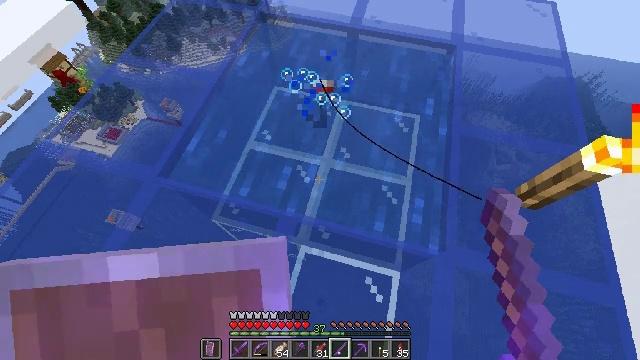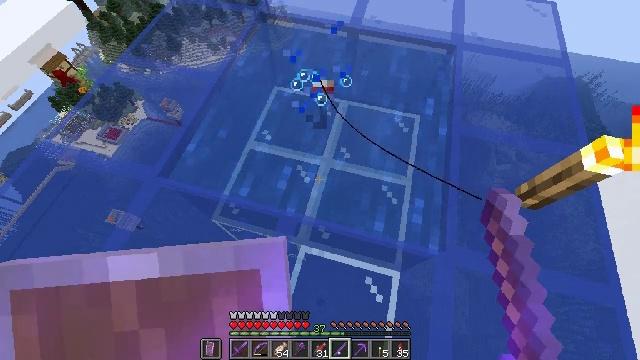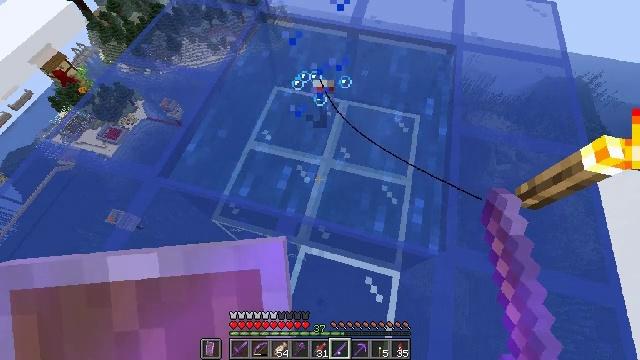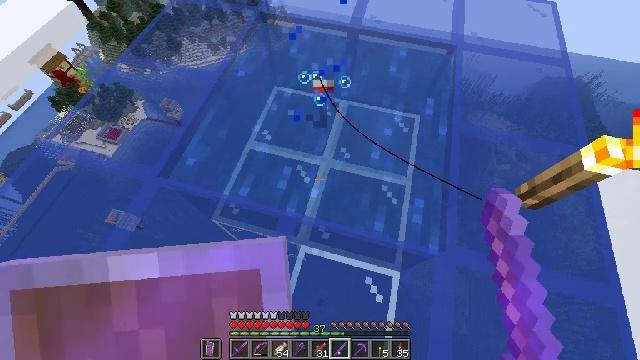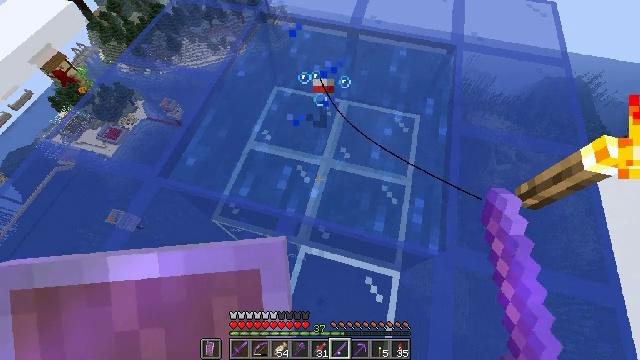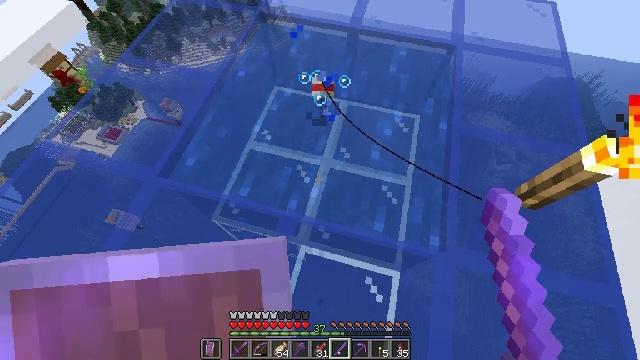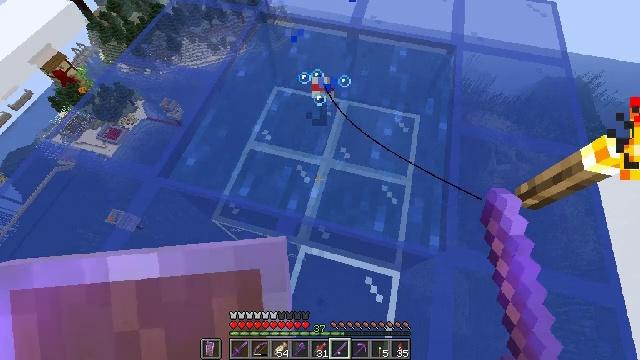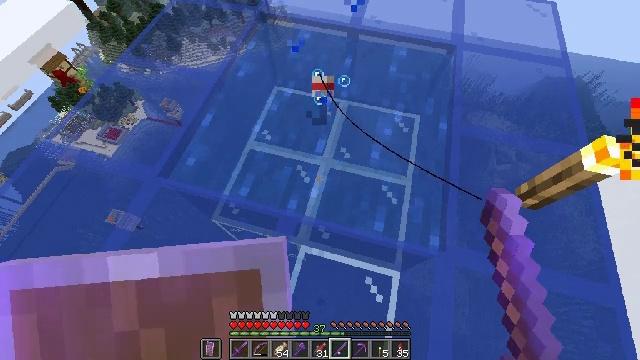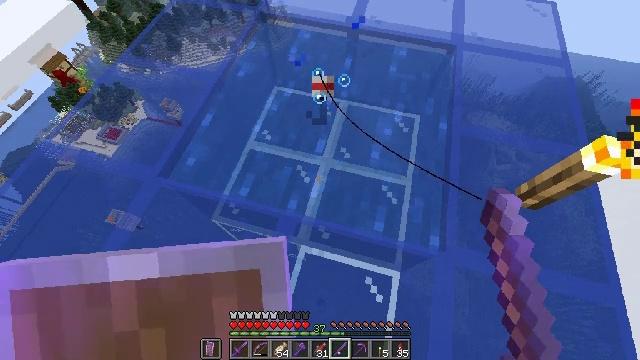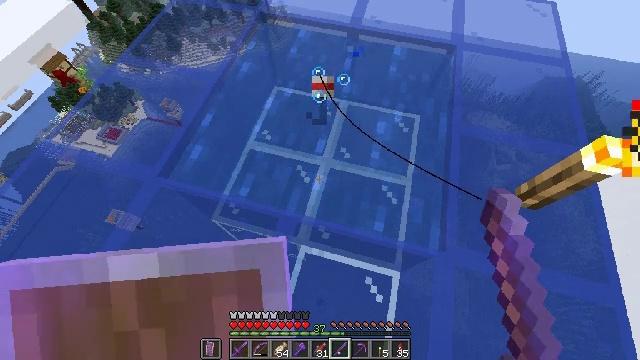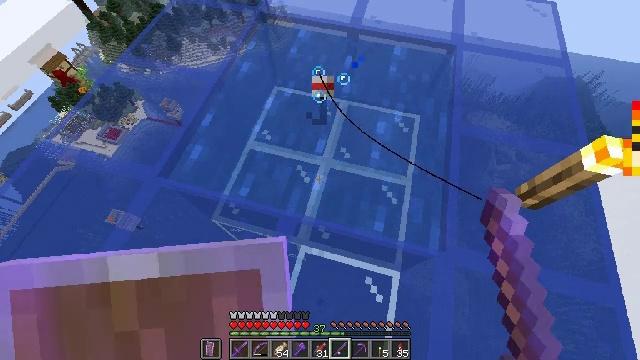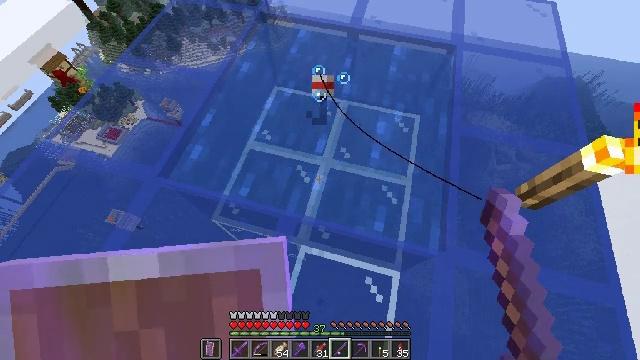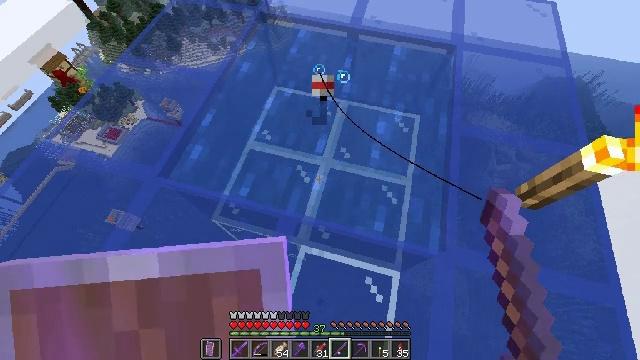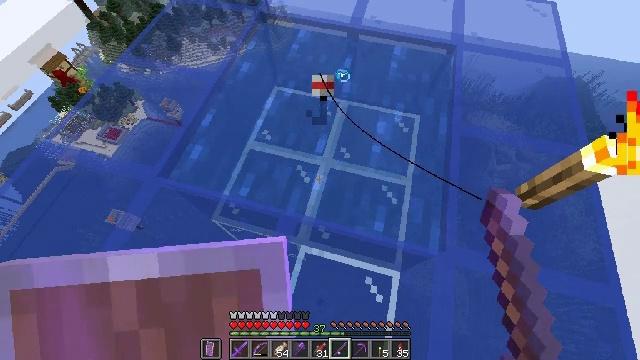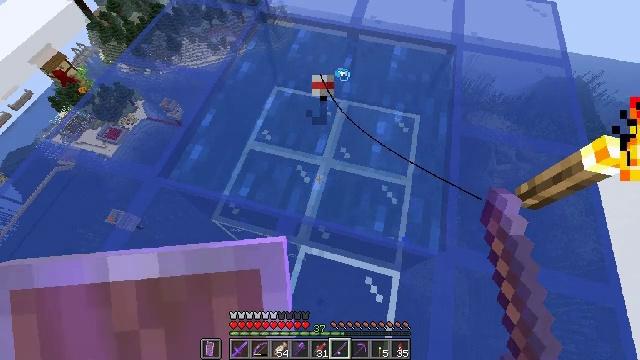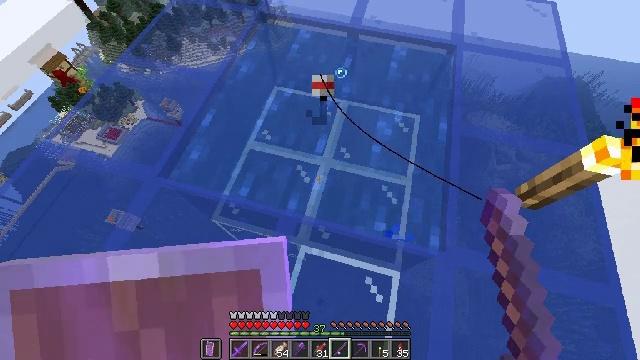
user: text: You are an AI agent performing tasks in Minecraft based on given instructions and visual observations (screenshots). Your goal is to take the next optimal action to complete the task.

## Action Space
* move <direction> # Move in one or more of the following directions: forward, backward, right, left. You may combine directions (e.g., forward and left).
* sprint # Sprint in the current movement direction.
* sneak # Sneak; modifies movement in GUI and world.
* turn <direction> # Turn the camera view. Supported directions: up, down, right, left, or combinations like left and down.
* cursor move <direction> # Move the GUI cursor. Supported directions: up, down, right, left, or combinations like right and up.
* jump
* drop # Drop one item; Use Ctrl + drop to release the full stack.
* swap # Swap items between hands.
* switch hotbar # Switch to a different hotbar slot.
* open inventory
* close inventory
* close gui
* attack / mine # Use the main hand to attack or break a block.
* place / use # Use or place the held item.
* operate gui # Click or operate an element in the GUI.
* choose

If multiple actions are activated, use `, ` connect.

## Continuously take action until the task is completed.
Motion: motion action
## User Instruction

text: Remove a bowl from the inventory.
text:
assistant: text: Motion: no_op
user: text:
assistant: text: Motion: no_op
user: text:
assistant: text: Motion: no_op
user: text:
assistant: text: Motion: no_op
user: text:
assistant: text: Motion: no_op
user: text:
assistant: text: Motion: no_op
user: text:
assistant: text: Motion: no_op
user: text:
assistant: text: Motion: no_op
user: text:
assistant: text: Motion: no_op
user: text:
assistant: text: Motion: no_op
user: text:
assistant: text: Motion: no_op
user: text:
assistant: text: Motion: no_op
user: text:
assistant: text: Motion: no_op
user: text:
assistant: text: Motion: no_op
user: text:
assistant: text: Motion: no_op
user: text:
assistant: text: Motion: no_op
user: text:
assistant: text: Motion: no_op
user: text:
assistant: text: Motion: no_op
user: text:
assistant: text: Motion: no_op
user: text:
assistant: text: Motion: no_op
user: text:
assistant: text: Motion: no_op
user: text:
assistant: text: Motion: no_op
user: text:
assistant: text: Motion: no_op
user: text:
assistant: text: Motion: no_op
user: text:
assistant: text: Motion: no_op
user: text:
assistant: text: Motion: no_op
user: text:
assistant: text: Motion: use / place
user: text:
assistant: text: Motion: use / place
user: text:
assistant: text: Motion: use / place
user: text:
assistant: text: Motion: use / place